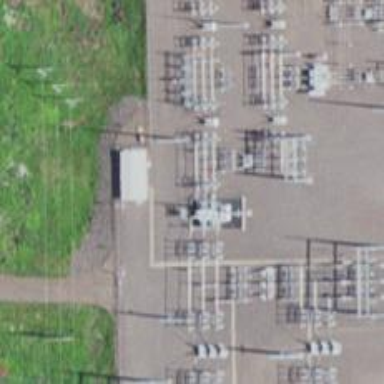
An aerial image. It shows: Mast used for lightning protection.